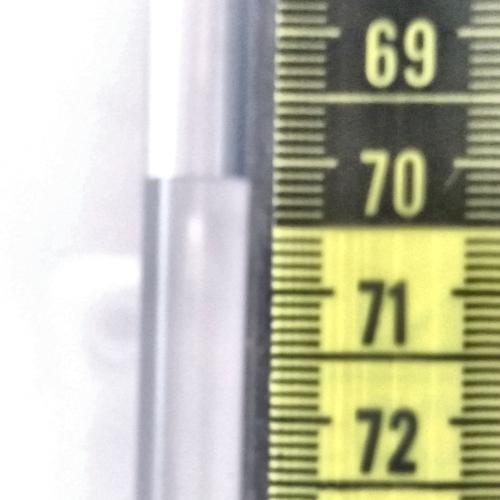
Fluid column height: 70.1 cm